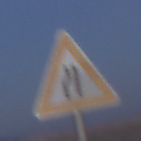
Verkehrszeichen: EinseitigVerengteFahrbahnLinks
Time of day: SunriseSunset
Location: Outdoor (Nature)
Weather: Clear
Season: NotSpecified
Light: Natural